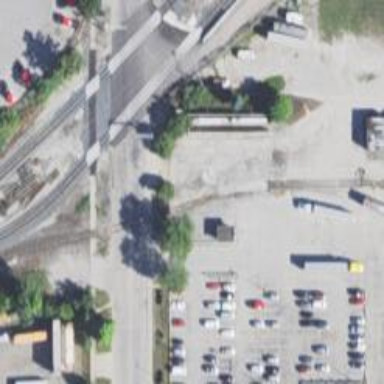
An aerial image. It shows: Railway crossing.